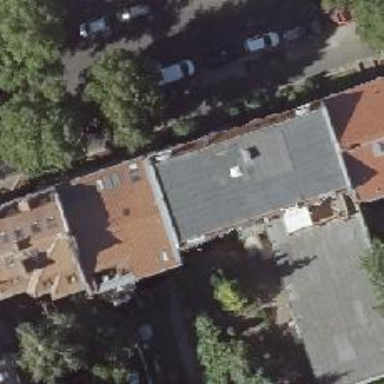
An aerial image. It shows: Veterinary facility.